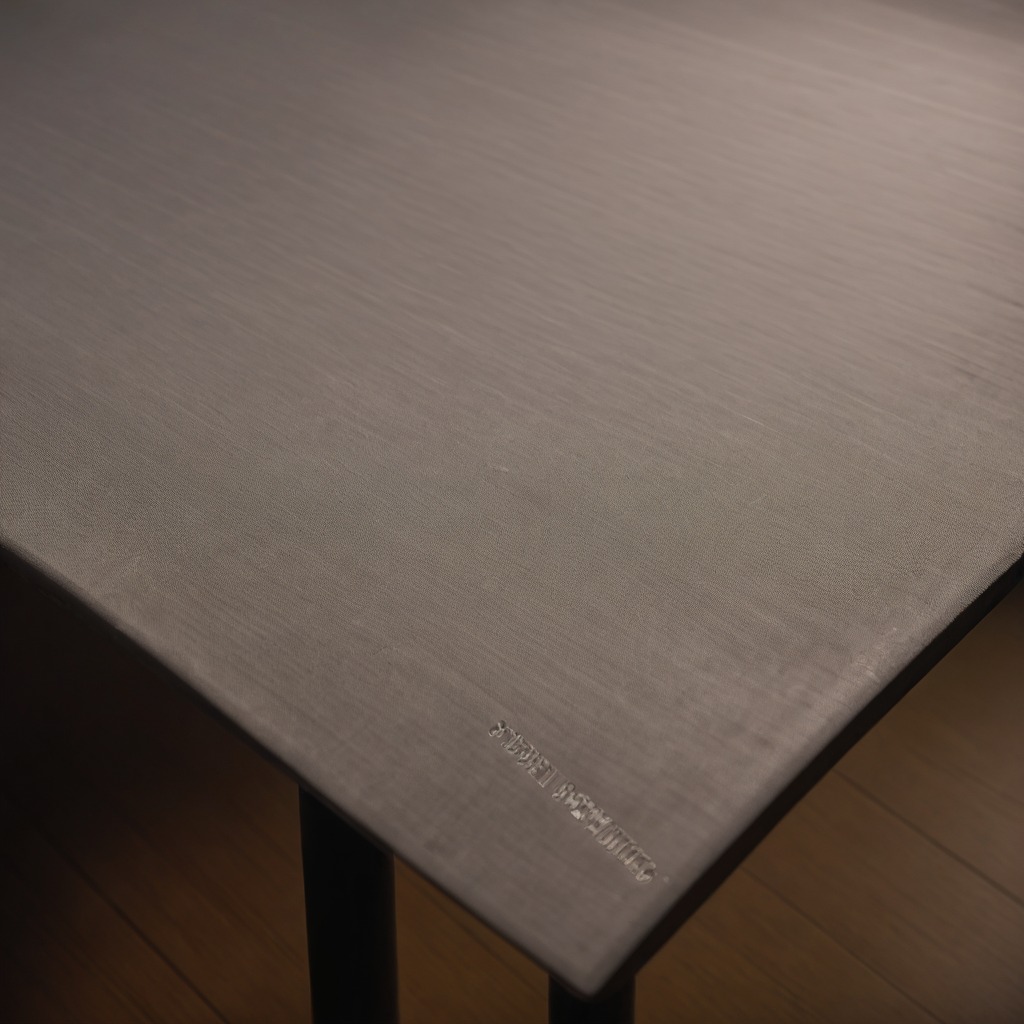
A coiled metal spring lies on the wooden table.